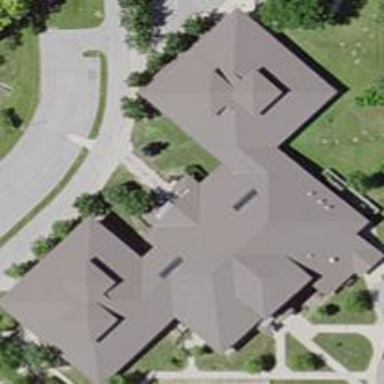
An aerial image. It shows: School building.